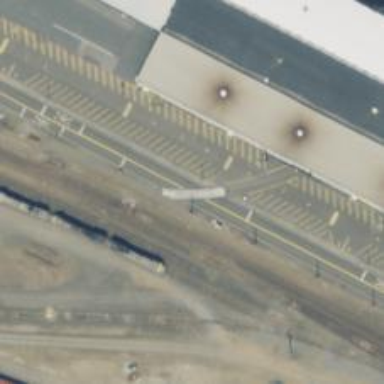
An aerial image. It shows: Level crossing along the railway.